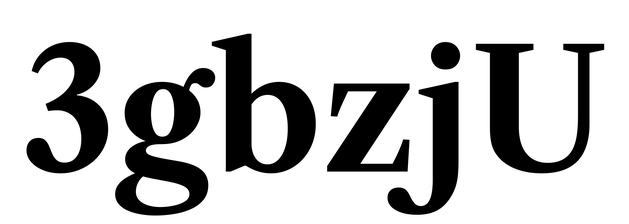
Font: LibreCaslonText_Bold